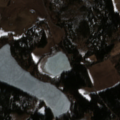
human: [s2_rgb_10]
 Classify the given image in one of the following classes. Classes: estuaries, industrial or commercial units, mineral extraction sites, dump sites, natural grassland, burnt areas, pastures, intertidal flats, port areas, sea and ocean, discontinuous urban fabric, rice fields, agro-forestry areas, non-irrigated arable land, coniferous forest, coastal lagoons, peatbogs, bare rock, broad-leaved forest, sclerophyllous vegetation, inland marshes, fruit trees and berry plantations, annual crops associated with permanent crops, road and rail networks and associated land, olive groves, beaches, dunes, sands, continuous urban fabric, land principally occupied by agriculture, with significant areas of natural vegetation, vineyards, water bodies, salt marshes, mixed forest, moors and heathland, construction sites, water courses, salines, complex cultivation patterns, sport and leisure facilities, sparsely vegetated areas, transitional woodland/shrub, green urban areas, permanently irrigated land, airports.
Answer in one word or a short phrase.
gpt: non-irrigated arable land, land principally occupied by agriculture, with significant areas of natural vegetation, coniferous forest, mixed forest, water bodies